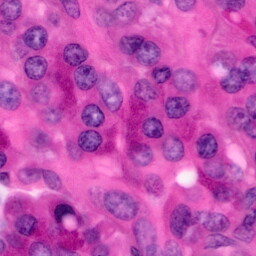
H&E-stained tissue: Pancreatic